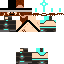
A male human skin with medium skin, wearing brown long hair dressed in a blue hoodie and black pants, featuring a closed mouth.